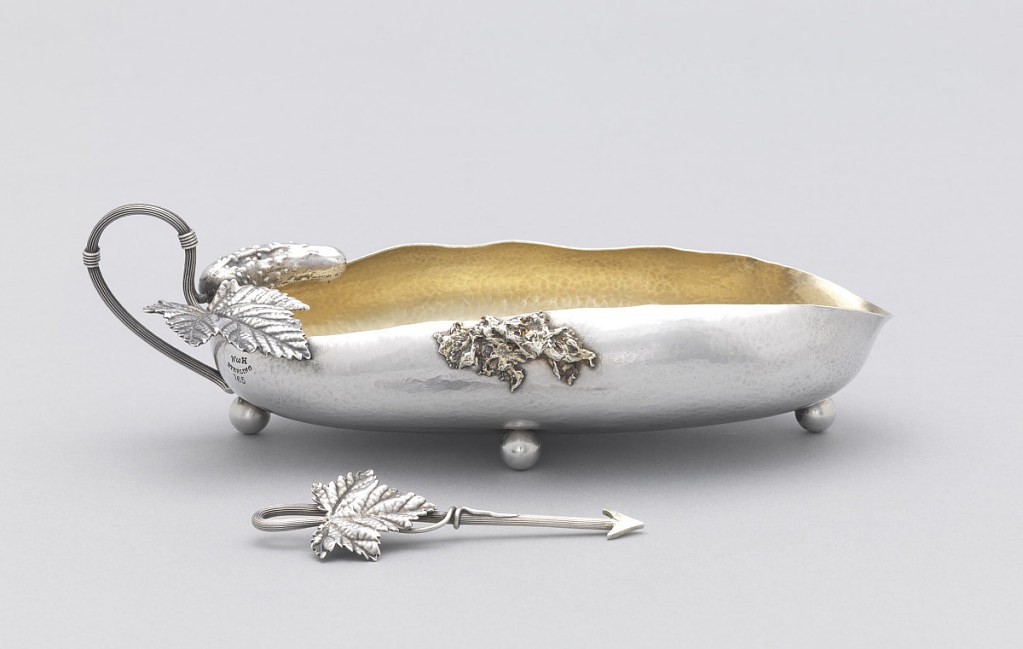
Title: Pickle Dish and Spear
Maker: Wood & Hughes, New York, U.S.A., 1845 – 1899
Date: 1871–1899
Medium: silver, gold
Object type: pickle dish
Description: In the form of a cucumber pickle, with gilt interior; scrolled vine handle flanked by a small pickle and leaf. The separate pickle spear with matching leaf handle.